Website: slack
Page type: payment
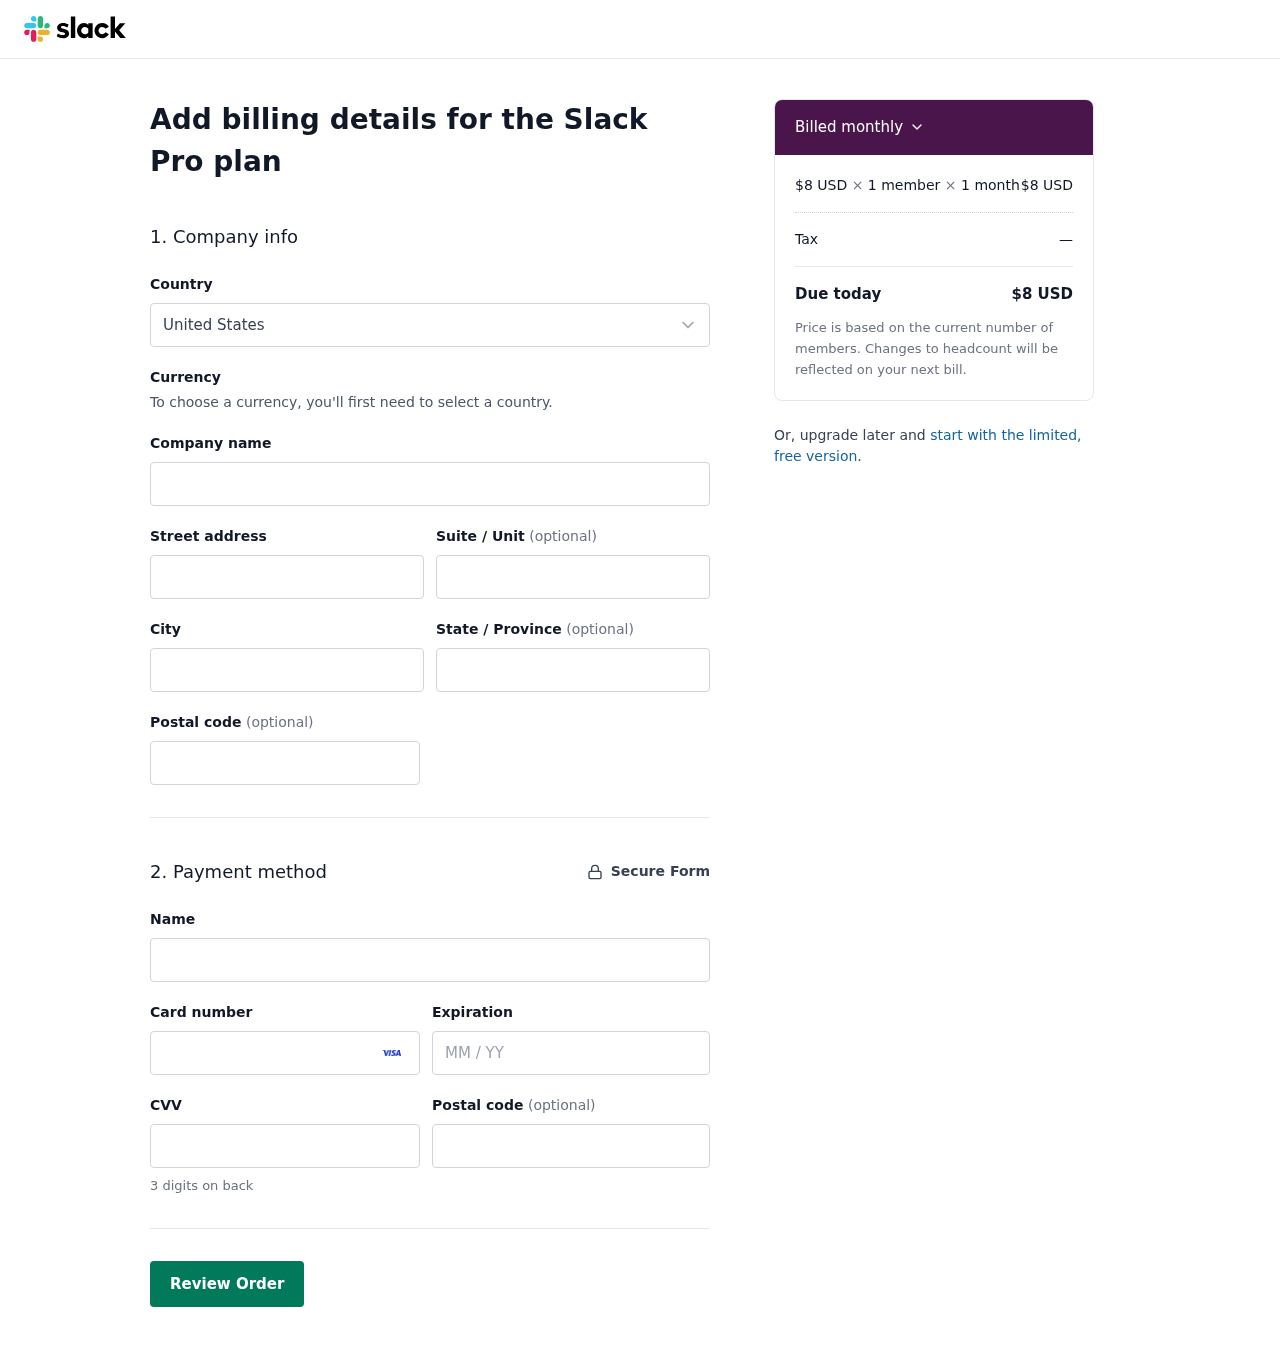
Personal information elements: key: PII_COUNTRY
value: United States
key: PII_STREET
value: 18864 Scott Brook
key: PII_STREET2
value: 87372 Thompson Rest
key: PII_CITY
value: South Meredithmouth
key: PII_STATE
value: Iowa
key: PII_POSTCODE
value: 26480
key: PII_FULLNAME
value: Jennifer Hernandez
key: PII_CARD_NUMBER
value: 4703 6907 3907 7030
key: PII_CARD_EXPIRY
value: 12/26
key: PII_CARD_CVV
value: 533
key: PII_POSTCODE2
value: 14831
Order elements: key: ORDER_PRICE_PER_MEMBER
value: $8 USD
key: ORDER_NUM_MEMBERS
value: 1 member
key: ORDER_NUM_MONTHS
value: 1 month
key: ORDER_SUBTOTAL
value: $8 USD
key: ORDER_TAX
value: —
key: ORDER_TOTAL
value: $8 USD